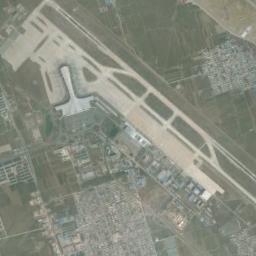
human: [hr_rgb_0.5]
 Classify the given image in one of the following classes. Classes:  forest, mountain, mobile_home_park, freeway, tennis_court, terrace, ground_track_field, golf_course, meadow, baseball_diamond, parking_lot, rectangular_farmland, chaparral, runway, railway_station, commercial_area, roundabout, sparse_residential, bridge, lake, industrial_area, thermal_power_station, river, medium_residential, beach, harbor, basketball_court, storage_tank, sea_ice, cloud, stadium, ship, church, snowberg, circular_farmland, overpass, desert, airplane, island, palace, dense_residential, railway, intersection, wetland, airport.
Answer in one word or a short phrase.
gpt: airport